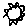
Label: sun